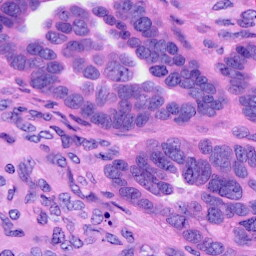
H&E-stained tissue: Ovarian